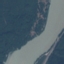
Land use / land cover class: River